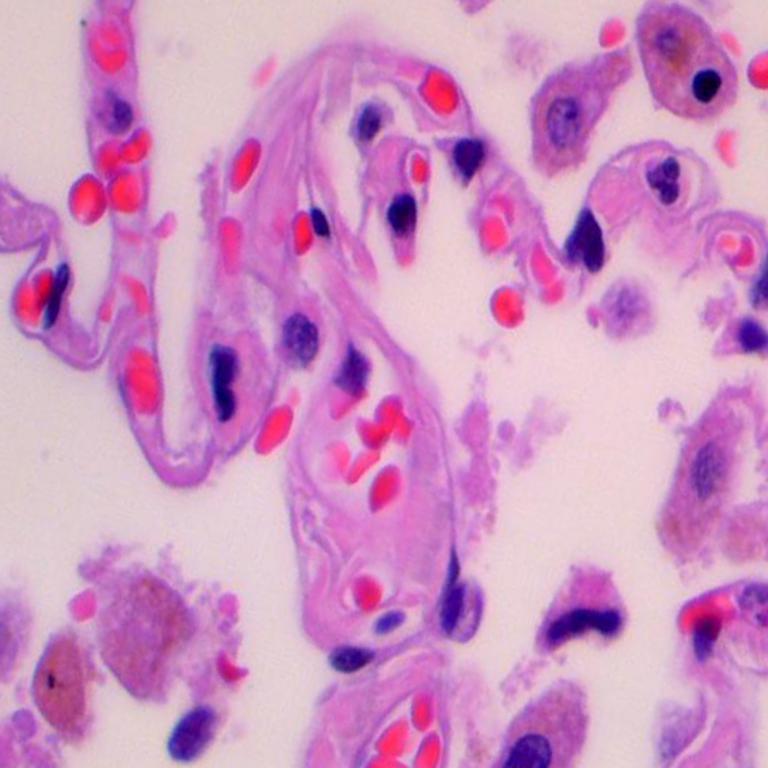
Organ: lung
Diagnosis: benign